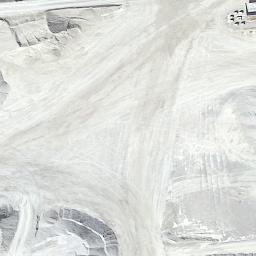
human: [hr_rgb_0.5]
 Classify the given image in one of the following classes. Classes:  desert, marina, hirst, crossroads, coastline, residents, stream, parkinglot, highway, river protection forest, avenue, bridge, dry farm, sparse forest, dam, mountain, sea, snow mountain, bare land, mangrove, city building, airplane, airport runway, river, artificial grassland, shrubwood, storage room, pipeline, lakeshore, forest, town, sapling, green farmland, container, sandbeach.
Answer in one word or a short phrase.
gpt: bare land